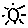
Label: sun